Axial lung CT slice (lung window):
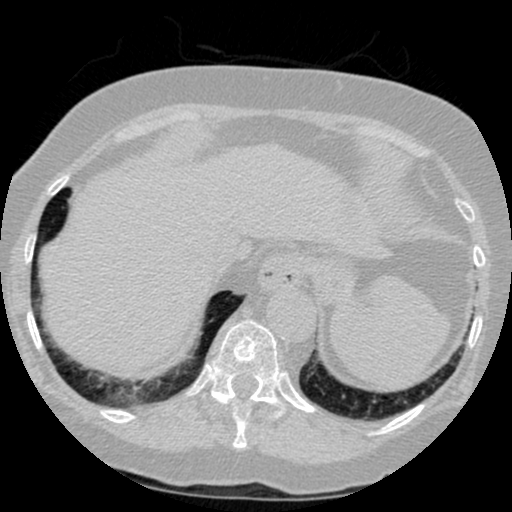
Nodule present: no